Field crop: maize
Growth stage: 2
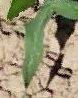
Species: maize